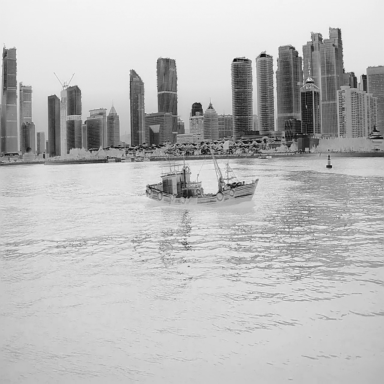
There is a bulk_carrier in the infrared image.